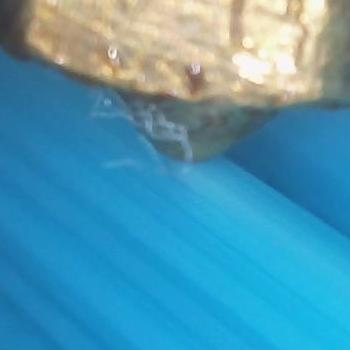
Flow rate: 133%